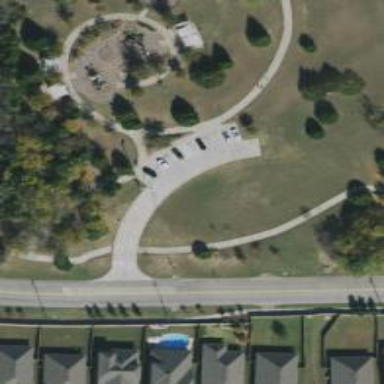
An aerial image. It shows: Path.